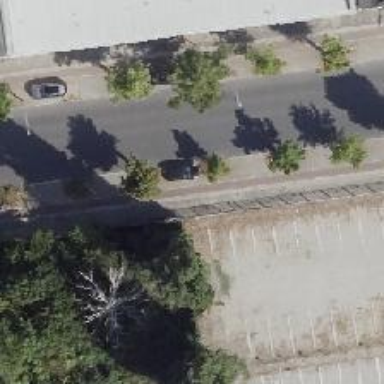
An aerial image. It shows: Deciduous broadleaved tree. There is parking obstacle nearby.